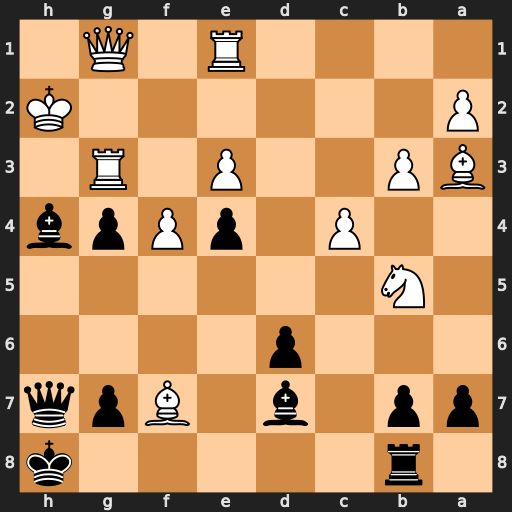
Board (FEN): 1r5k/pp1b1Bpq/3p4/1N6/2P1pPpb/BP2P1R1/P6K/4R1Q1
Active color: b
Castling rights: -
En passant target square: -
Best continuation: Bxg3+ Kxg3 Qh3+ Kf2 Qf3#